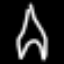
Label: The Eiffel Tower